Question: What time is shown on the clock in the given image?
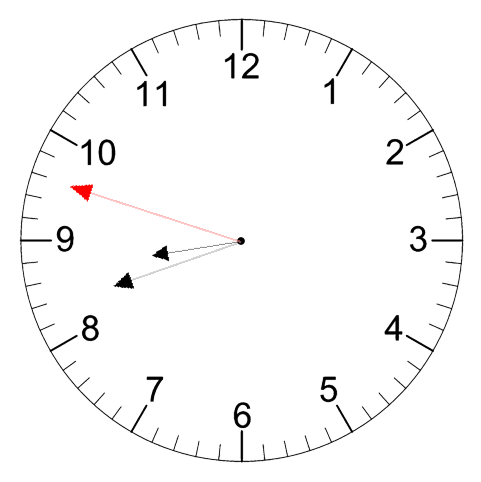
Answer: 08:41:48